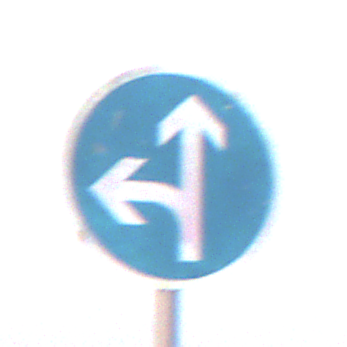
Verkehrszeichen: VorgeschriebeneFahrtrichtungGeradeausOderLinks
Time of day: SunriseSunset
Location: Outdoor (Nature)
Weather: Clear
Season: NotSpecified
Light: Natural